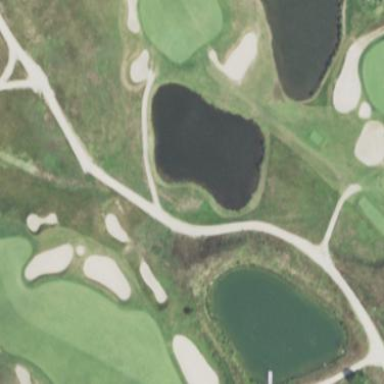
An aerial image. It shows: Water hazard in golf course. The hazard is natural water feature.